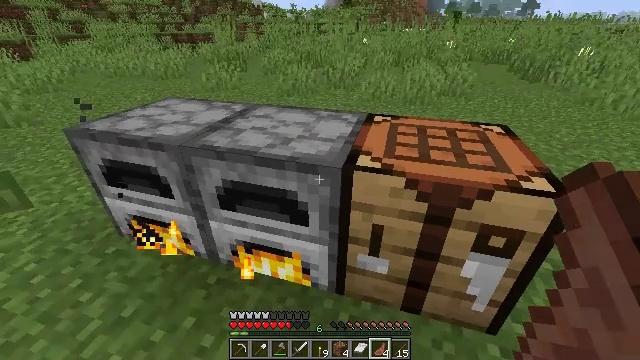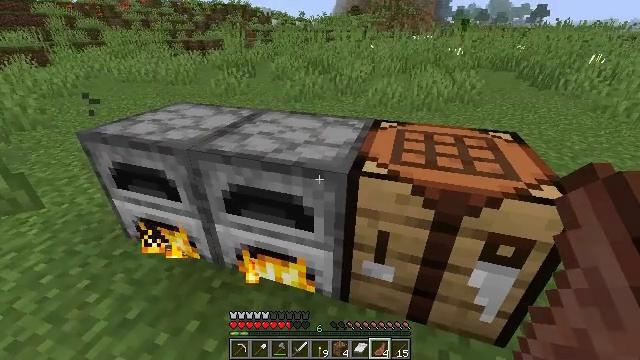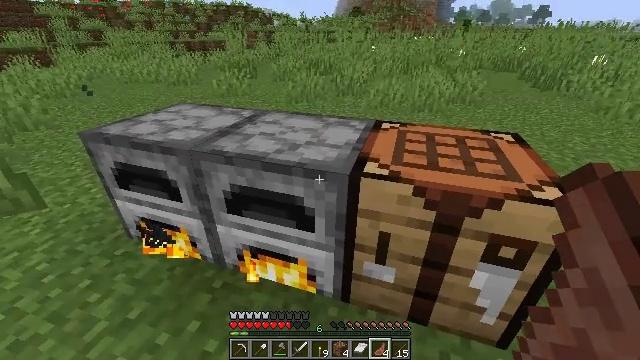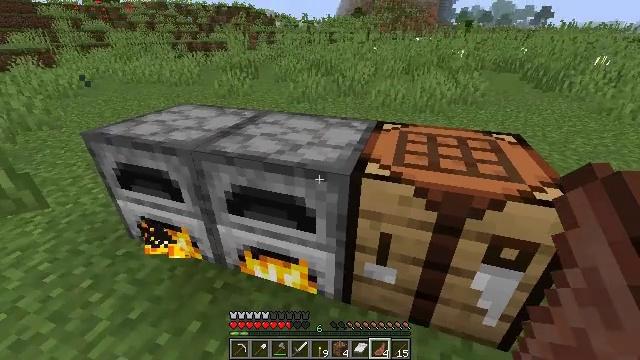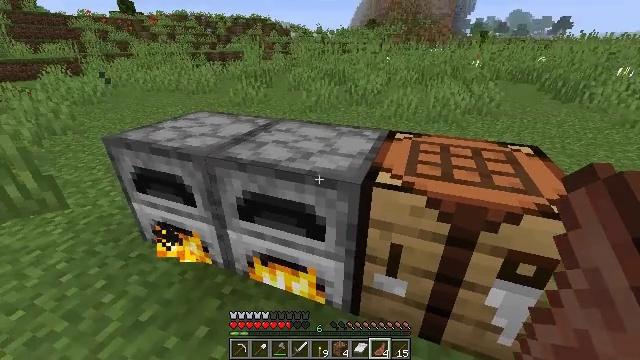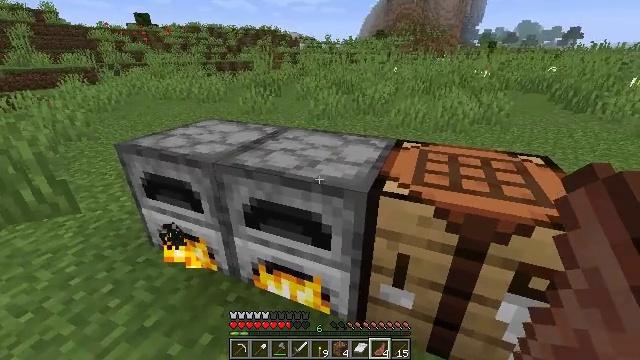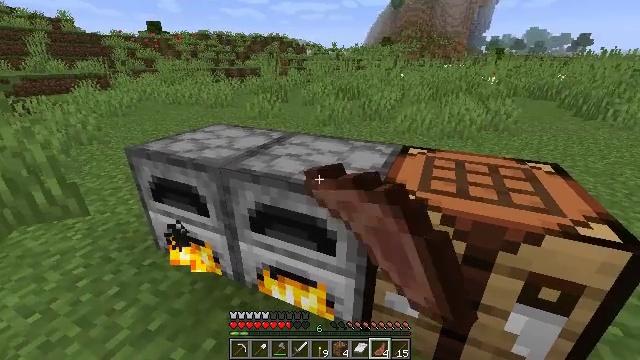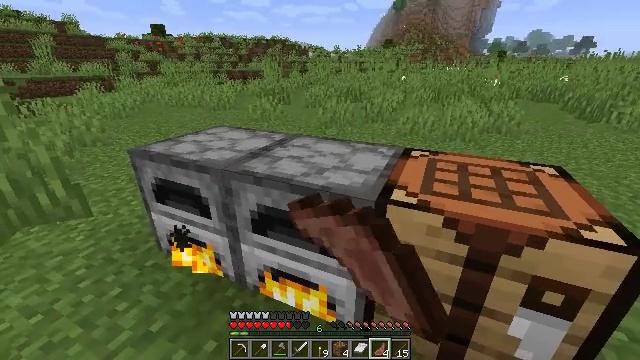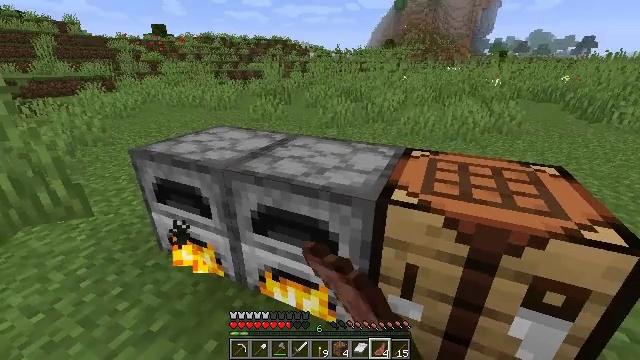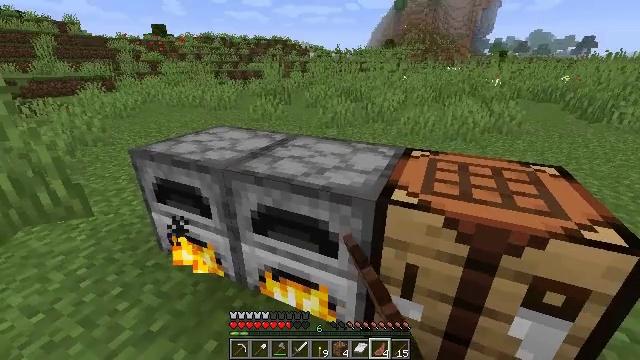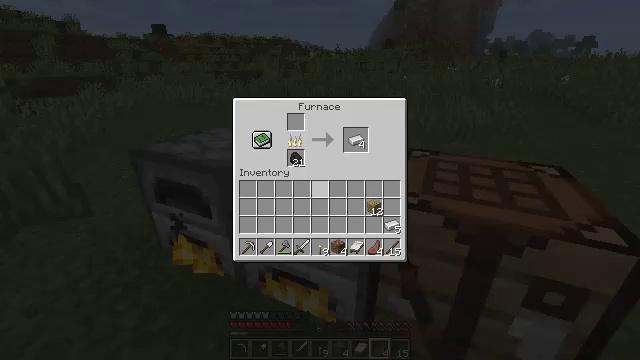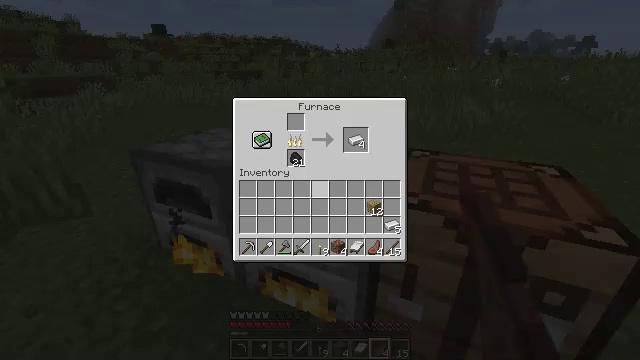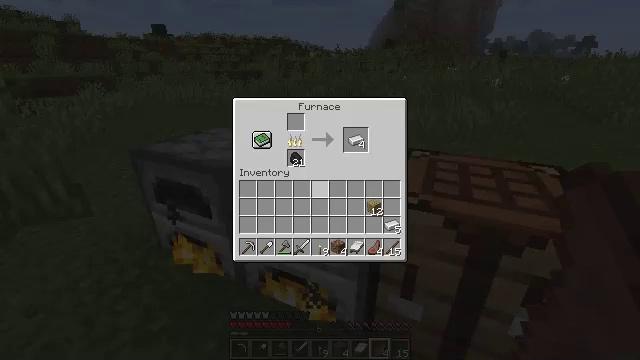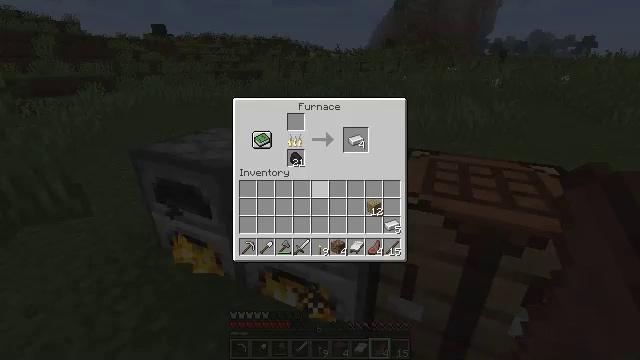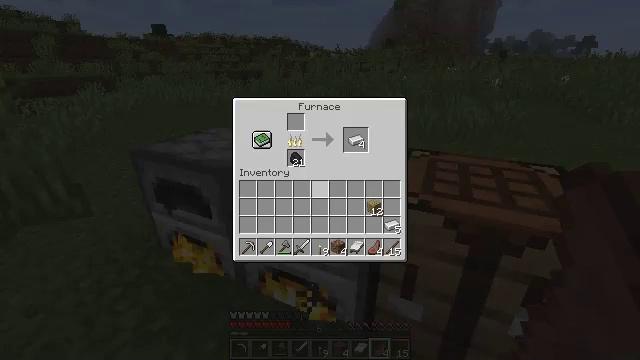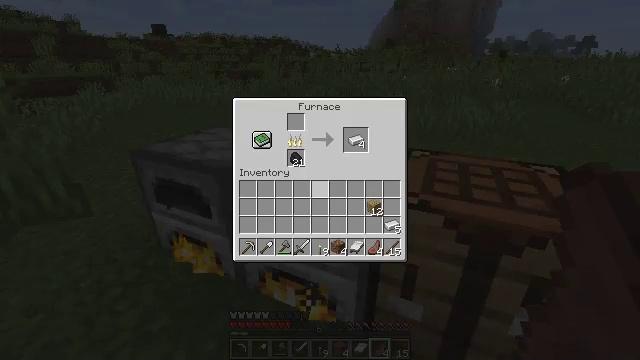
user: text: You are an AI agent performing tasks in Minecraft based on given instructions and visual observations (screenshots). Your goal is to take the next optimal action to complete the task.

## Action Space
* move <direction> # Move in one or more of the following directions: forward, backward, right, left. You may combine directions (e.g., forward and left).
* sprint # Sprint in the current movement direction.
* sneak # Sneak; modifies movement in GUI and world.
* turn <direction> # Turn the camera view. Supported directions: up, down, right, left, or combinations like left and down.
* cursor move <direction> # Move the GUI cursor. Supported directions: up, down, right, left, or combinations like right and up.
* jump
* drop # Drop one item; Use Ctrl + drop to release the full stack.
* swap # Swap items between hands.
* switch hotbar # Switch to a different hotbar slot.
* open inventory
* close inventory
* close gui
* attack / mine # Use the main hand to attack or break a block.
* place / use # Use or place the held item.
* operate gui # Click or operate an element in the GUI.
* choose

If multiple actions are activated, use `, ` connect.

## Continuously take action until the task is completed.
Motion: motion action
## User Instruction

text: Kill a zombie villager.
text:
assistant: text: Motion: turn left and up
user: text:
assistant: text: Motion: no_op
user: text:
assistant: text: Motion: no_op
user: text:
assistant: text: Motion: turn left and up
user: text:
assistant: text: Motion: turn left and up, use / place
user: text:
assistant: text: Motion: turn left and up, use / place
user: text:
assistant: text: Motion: use / place
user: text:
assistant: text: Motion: no_op
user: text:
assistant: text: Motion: no_op
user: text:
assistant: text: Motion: open gui
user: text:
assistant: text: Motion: no_op
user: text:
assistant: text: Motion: no_op
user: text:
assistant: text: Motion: no_op
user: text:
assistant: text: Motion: no_op
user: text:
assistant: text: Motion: no_op
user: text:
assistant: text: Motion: no_op
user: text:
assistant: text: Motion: no_op
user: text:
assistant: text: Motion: no_op
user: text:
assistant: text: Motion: no_op
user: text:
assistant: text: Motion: no_op
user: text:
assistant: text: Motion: no_op
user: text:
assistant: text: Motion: no_op
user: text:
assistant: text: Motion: turn left, close gui
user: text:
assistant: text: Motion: turn left
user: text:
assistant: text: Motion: turn left
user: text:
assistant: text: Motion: no_op
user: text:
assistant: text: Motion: turn left
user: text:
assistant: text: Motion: no_op
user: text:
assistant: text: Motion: turn left, switch to hotbar 1
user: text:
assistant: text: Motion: turn left, switch to hotbar 1